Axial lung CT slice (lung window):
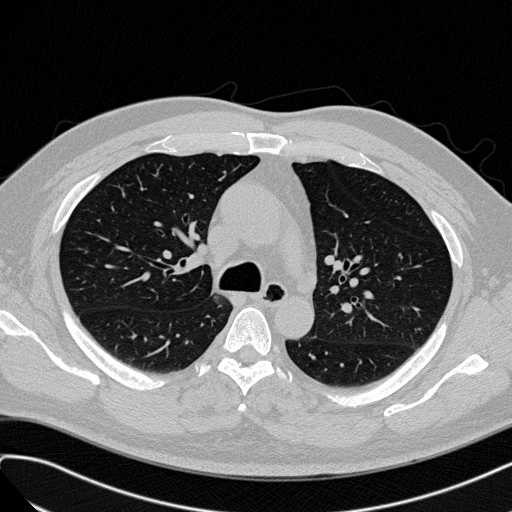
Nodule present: no